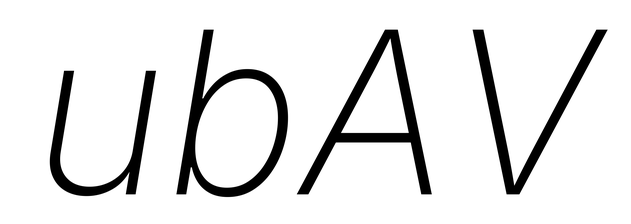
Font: Inter-Italic_ExtraLight_Italic